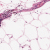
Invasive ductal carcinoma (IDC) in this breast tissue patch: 0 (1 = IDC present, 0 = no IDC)